Question: This is actually a program in 'LabVIEW' but I can write 'C' scripts in labview and /or simulate the same 'logic' in 'LabVIEW' as in 'C'. also to attract more answers. So I just need the algorithm mainly. Please read the entire question.
In my application I have 5 variables say:
'''
var1 -> type string,
var2 -> type string,
var3 -> type array of strings,
var4 -> type array of strings,
var5 -> type boolean
'''
Now these 5 variables control how I should filter the data I read from a file.
So for this I have a switch case which will do the actions based on these inputs.
To control the switch I do this:
- 'false'- - 'false'- 'false'- 'false''true'
So I get a 5 bit combination so I can have 32 values, hence 32 types of filters i.e 32 cases!.
For e.g if 'var1' is empty, 'var2' is not empty, 'var3' is not empty, 'var4' is empty, 'var5' is true then I have 01101 (13 in dec). So I choose the 13th filter.
Coding this is really hectic so I want to collapse the number of cases. How to do it?
What i'm looking for is an algorithm.
here is the labview code

var1 -> operator name, var2->supervisor name, var3->JobID, var4-> Multiple batch select, var5->invalid date.
EDIT. ;
an e.g
if var1 and var3 are not null then i have to read the data from file such that it contains var1 and var2 data.
e.g 2
now if var1, var3, var5 are not null then i need to select data such that it will have data common to var1 and var3 and var5.
e.g 3
if i have var1,var3,var4,var5 i need to fetch data that containds data which is common to var1 var3 var4 var5.
e.g4
if i have just var3 i need to fetch only data related to var3.
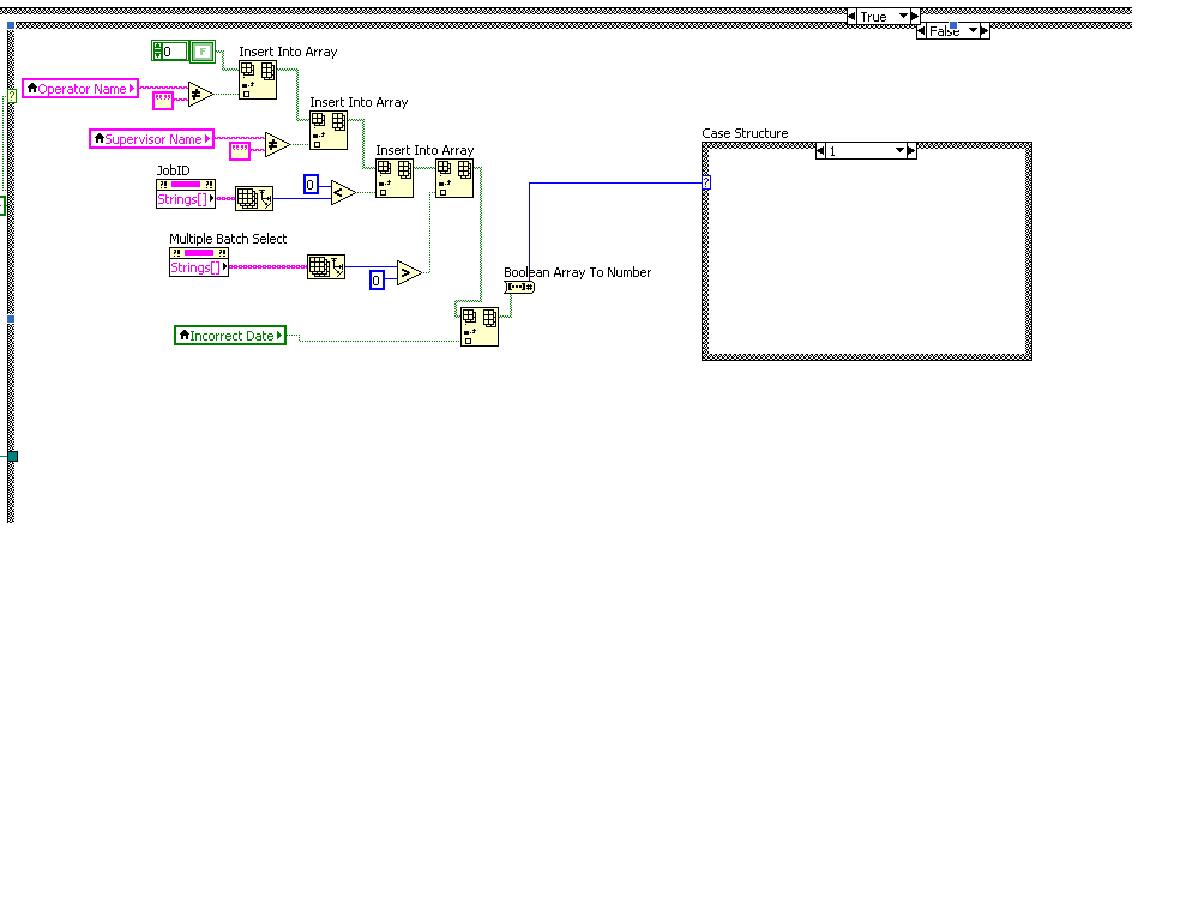
Answer: There are a number of possibilities to do what you're asking/suggestions for improvement.
1. For each test you do, have a nested Case structure. A recommendation here: if you have certain tests that are more likely to fail, put them on the outside. That way you can optimize execution.
2. The Case structure you already have can handle multiple cases by using ranges. For example, you can handle the numbers 1 through 10 by typing 1..10 in the Case Selector box. You might be able to reduce the number of cases by making certain cases consecutive.
3. I'm not exactly sure which version of LabVIEW you're using, but some of the tests you're doing can be simplified a bit. For example, I believe in LabVIEW 2011 and later, there are special test-for-empty-array and test-for-empty-string functions that you can use.
4. Also, instead of using 5 Insert Into Array functions, try a single Build Array function that's expanded to hold the number of booleans you have.
I think "exponential increase" is the type of increase meant here, if you have more booleans. The number of cases (theoretically) is 2^(number of variables).